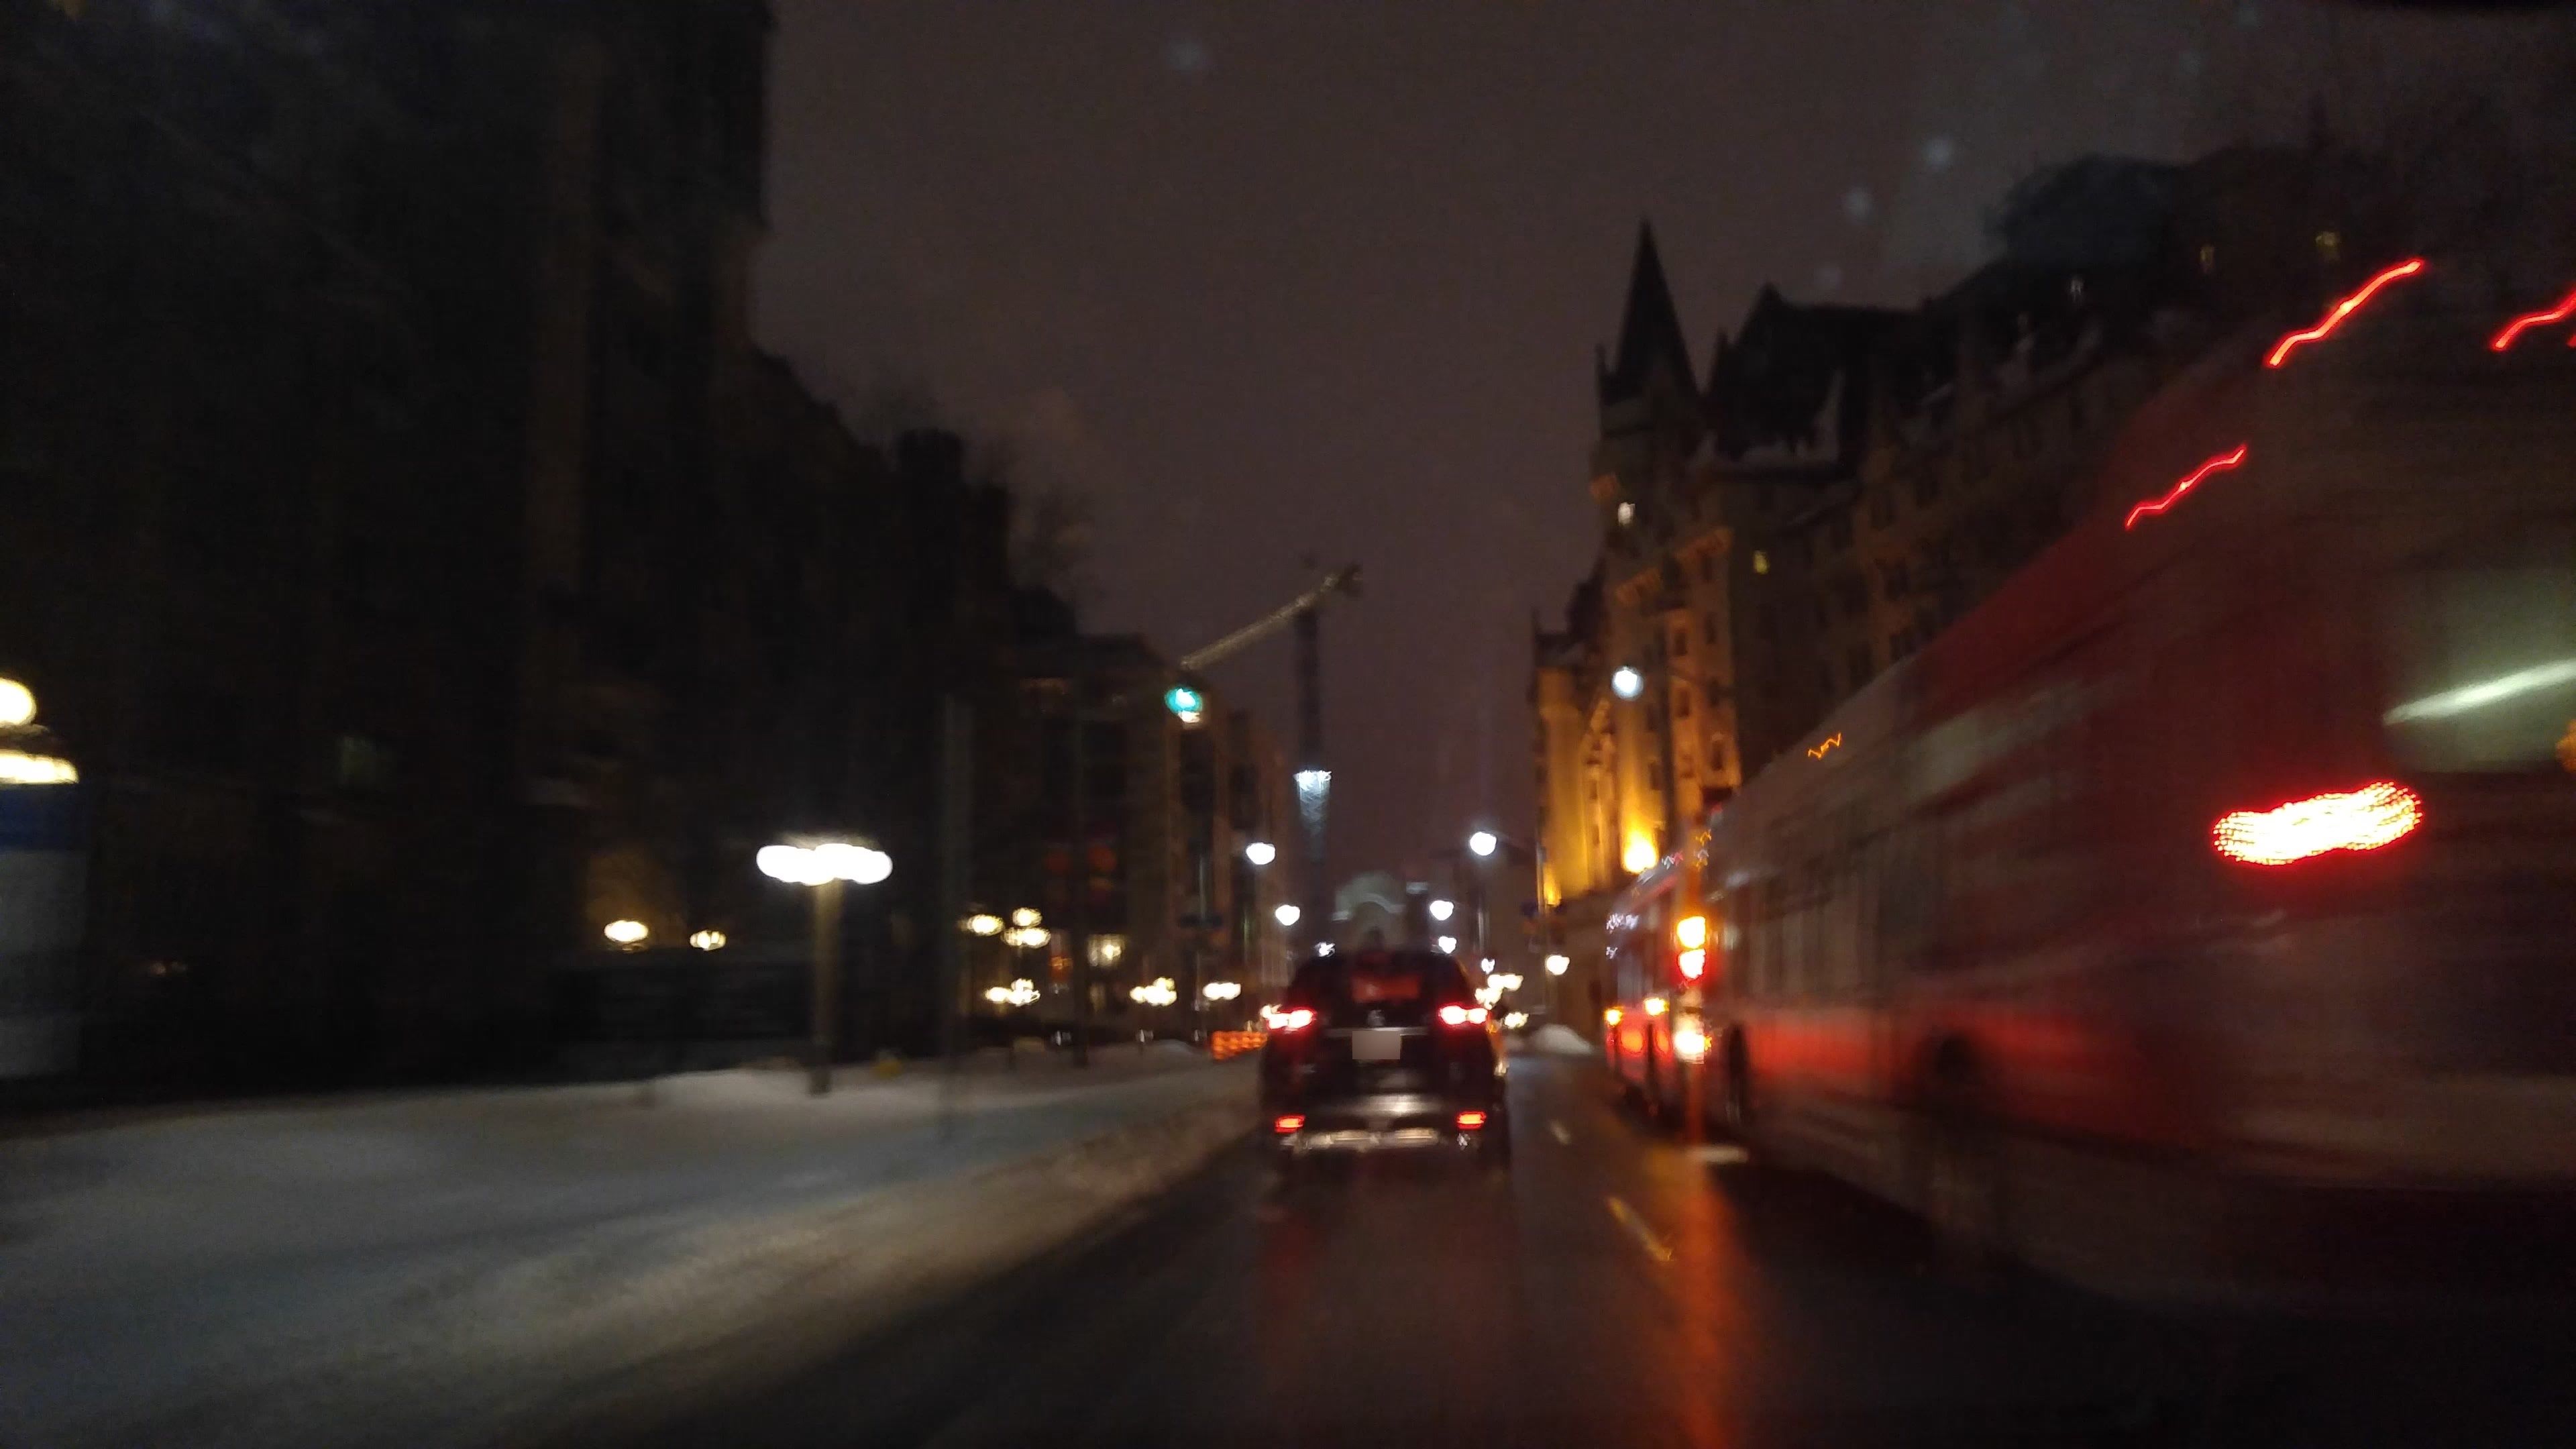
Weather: snowy
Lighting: night
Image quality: slightly poor
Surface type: driving surface
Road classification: secondary
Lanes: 2
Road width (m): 2.5
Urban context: urban centre
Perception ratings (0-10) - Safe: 1.73, Lively: 6.52, Beautiful: 3.65, Boring: 1.31, Depressing: 3.1, Wealthy: 4.5